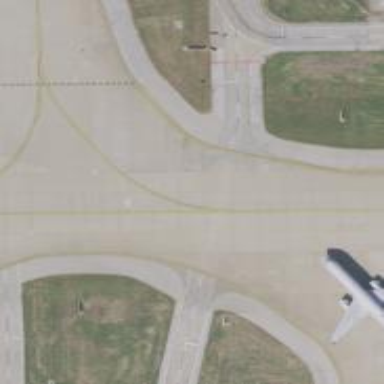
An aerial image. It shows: View of taxiway at the airport.